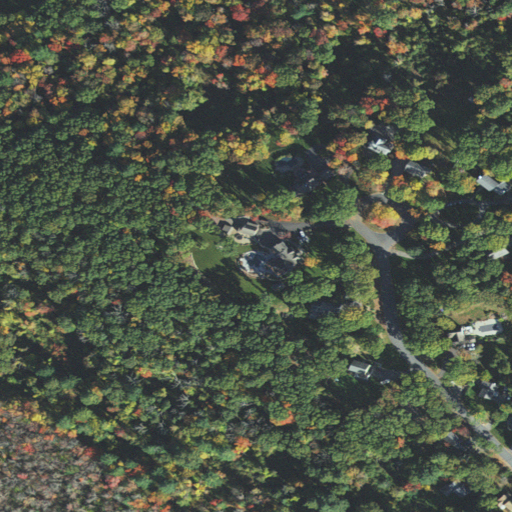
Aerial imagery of mountain in Massachusetts named Bush Hill containing deciduous forest, mixed forest, low intensity development, woody wetlands, medium intensity development, open development, and evergreen forest